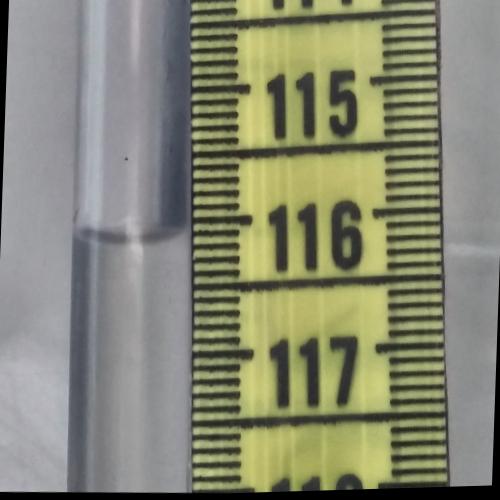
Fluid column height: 116.1 cm